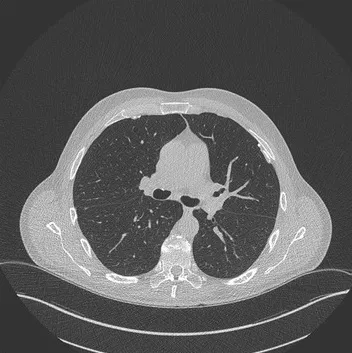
CT-scan of the thorax of 2014 with partially calcified plaque.
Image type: radiology (ct)